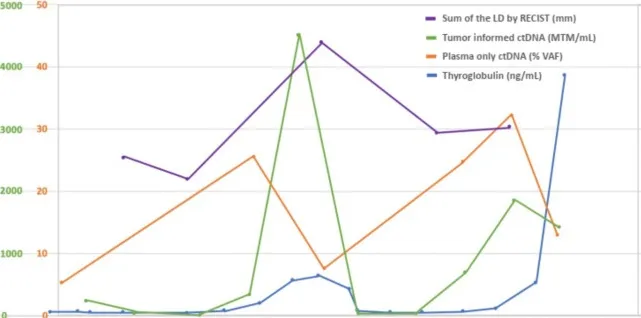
Sum of the LD of target lesions by RECIST (mm), serum thyroglobulin levels (ng/mL), mean ctDNA molecules (MTM) per mL of patient's plasma measured by tumor-informed circulating tumor DNA (ctDNA), variant allele fraction (VAF) of somatic mutations measured by plasma-only circulating tumor DNA (ctDNA) in the treatment course. After adding temsirolimus to nivolumab and ipilimumab, the patient's sum of the LD of target lesions, serum thyroglobulin level, and ctDNA measured by tumor informed ctDNA assay decreased remarkably. CBZ, cabozantinib; LD, longest diameters.
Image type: chart (chart)